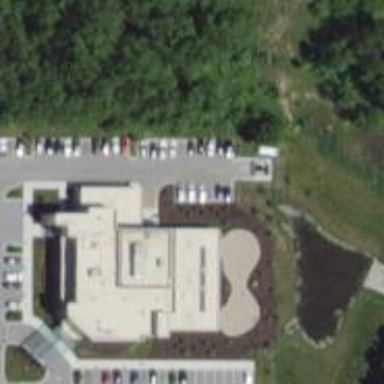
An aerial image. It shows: Hospital building with healthcare amenities.